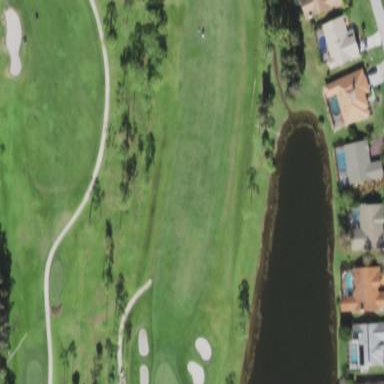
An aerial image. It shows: Golf fairway in the image.